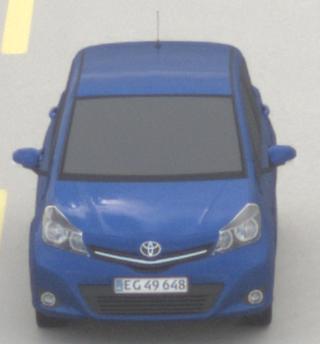
Make: Toyota
Model: Yaris 1.0
Detailed model: Yaris (XP9)
Model produced from: 2009/01
Model produced until: 2010/10
Doors: 3
Color: blue
Road condition: dry road
Daytime: midday
Contrast: low contrast